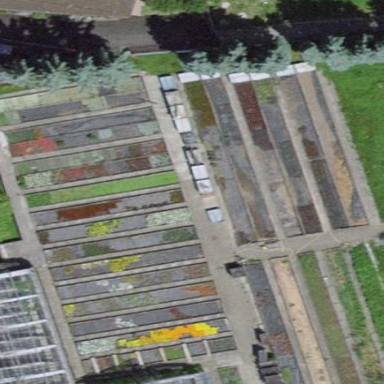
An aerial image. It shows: Plant nursery.